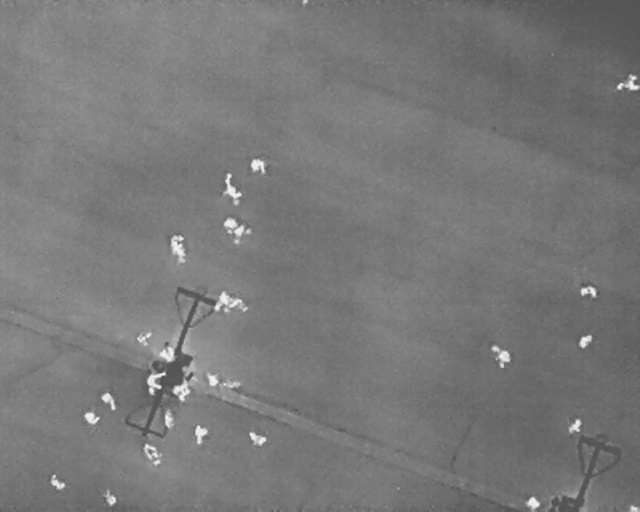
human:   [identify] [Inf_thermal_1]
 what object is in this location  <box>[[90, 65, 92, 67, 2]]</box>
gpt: <ref>1 medium person at the right</ref>